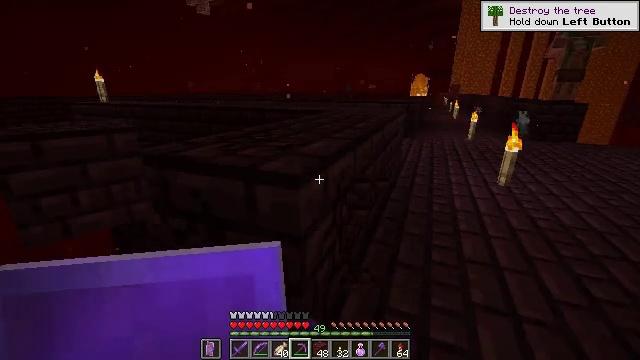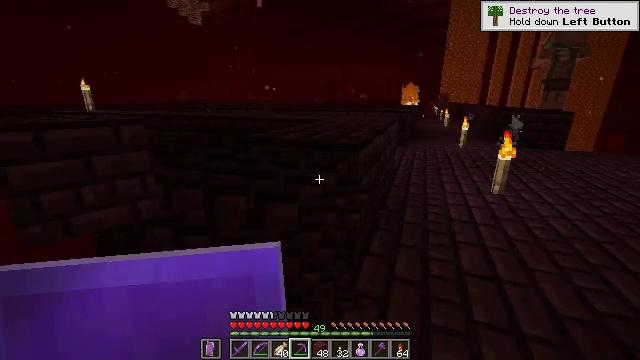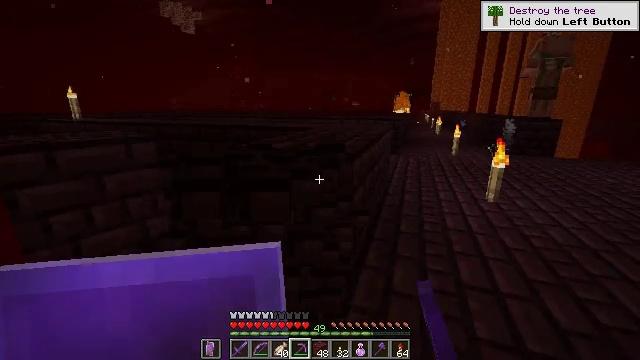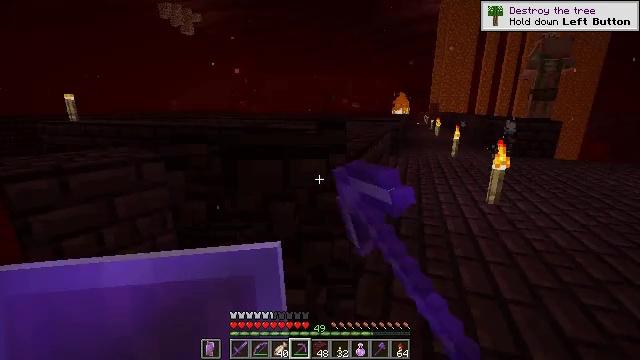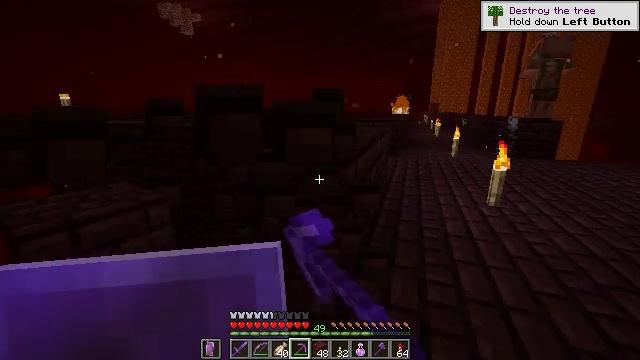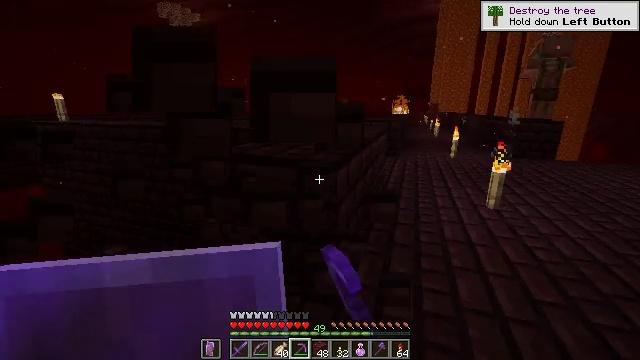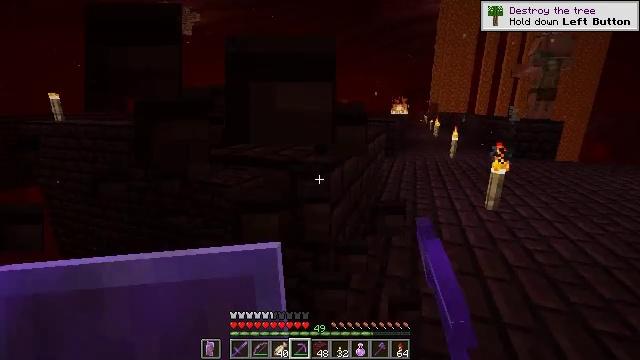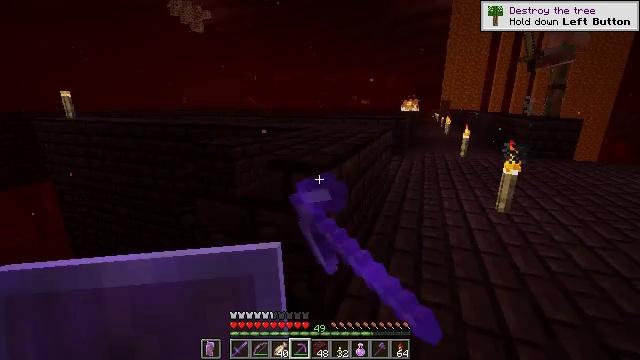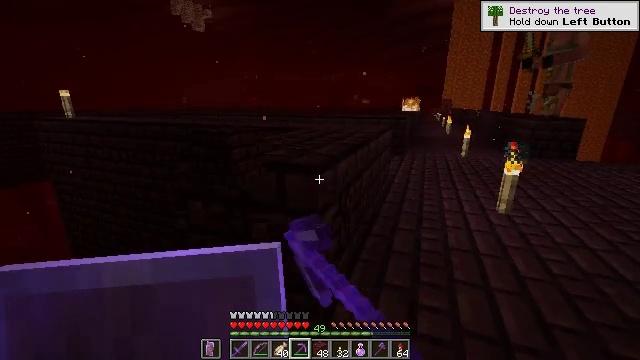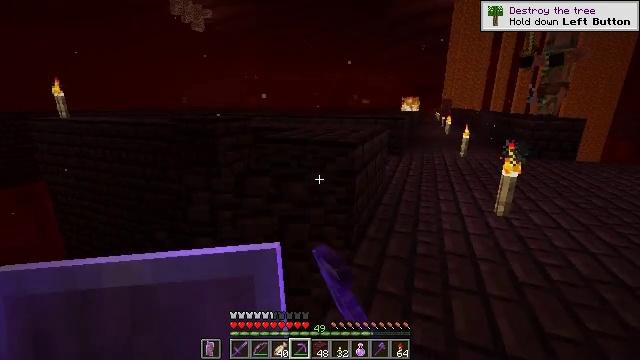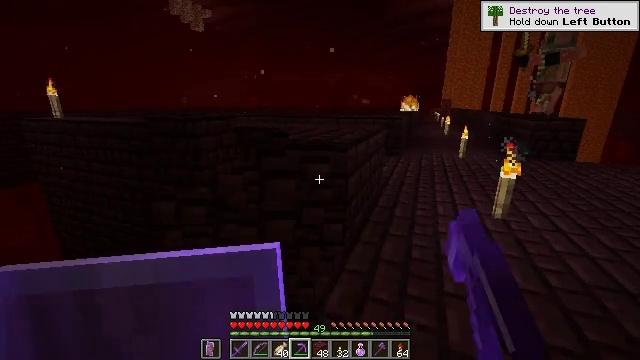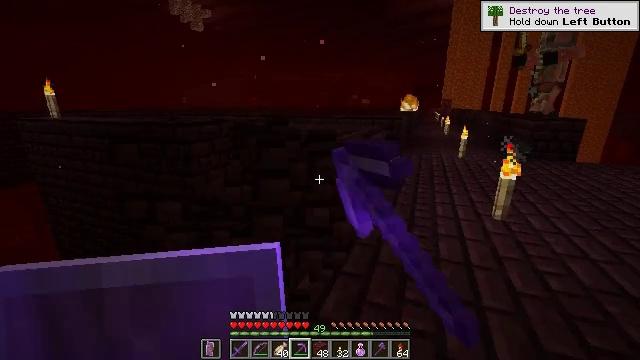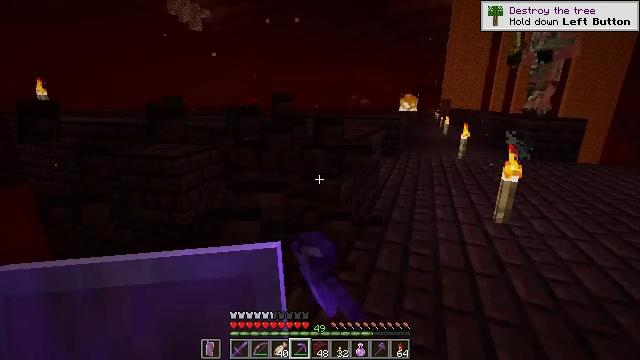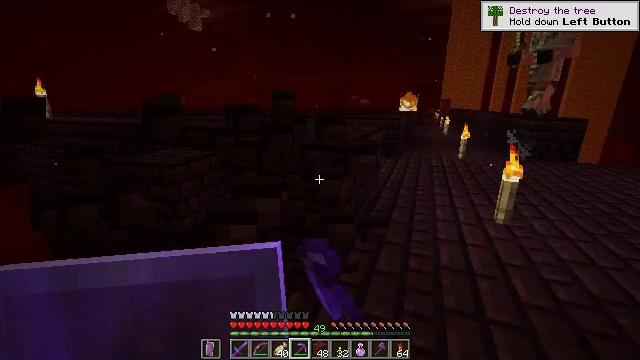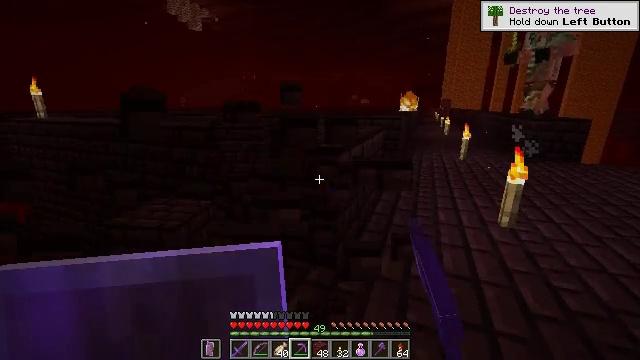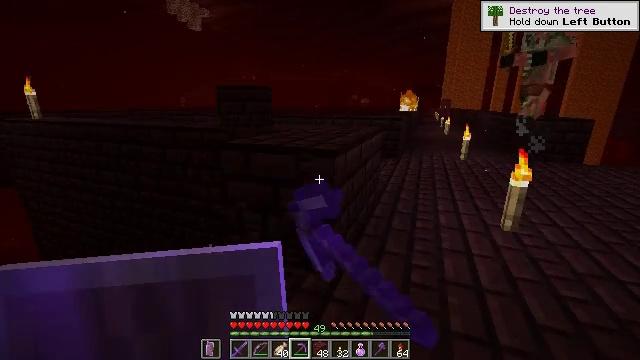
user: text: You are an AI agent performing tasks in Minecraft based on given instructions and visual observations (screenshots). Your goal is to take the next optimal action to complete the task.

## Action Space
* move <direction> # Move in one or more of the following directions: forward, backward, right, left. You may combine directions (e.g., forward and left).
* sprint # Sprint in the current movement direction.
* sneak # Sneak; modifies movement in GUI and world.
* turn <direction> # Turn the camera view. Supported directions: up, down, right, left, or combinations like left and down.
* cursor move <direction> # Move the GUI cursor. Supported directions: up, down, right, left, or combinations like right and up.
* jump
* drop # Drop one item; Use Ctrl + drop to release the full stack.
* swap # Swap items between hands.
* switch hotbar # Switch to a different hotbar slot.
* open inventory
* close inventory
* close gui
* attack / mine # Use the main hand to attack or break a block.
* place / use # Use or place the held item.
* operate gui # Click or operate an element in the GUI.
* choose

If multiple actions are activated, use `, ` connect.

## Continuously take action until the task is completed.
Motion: motion action
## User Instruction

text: Collect nether bricks for building.
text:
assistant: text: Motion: move forward, sneak, turn right and up, attack / mine
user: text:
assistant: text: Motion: move forward, sneak, turn right and up, attack / mine
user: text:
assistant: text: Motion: move forward and move right, sneak, attack / mine
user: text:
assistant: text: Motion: move forward and move right, sneak, attack / mine
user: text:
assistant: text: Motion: move forward and move right, sneak, attack / mine
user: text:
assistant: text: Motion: move forward and move right, sneak, attack / mine
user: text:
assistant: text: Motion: move forward and move right, sneak, turn left, attack / mine
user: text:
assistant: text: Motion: move forward and move right, sneak, attack / mine
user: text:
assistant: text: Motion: move forward and move right, sneak, attack / mine
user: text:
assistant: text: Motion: move forward and move right, sneak, attack / mine
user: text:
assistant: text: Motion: move forward, sneak, attack / mine
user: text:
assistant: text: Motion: move forward, sneak, attack / mine
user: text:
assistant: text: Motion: move forward, sneak, attack / mine
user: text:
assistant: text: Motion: move forward, sneak, attack / mine
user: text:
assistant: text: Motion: move forward and move right, sneak, attack / mine
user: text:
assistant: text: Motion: move forward and move right, sneak, attack / mine
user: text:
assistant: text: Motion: move forward and move right, sneak, attack / mine
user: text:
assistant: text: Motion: move forward and move right, sneak, attack / mine
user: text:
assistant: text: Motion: move forward and move right, sneak, attack / mine
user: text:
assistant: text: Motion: move forward, sneak, attack / mine
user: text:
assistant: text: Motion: move forward, sneak, attack / mine
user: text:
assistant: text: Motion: move forward, sneak, attack / mine
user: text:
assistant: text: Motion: move forward, sneak, attack / mine
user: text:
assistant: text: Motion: move forward, sneak, attack / mine
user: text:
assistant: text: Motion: move forward, sneak, attack / mine
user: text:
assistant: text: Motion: move forward, sneak, attack / mine
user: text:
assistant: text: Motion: move forward, sneak, attack / mine
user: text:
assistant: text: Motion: move forward, sneak, attack / mine
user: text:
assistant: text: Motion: move forward, sneak, attack / mine
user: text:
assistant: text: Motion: move forward, sneak, attack / mine